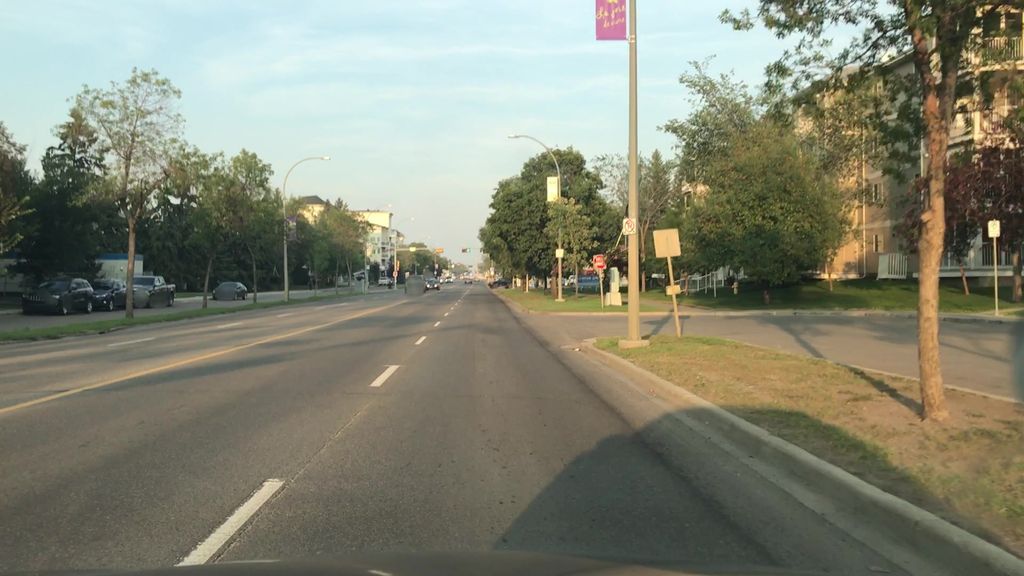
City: edmonton